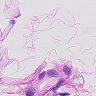
Metastatic tissue present: no